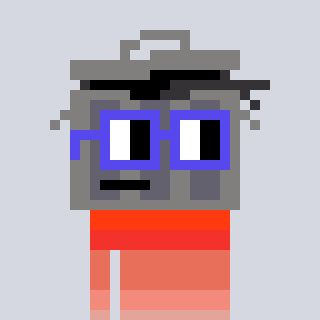
a pixel art character with square blue glasses, a trashcan-shaped head and a darkbrown-colored body on a cool background